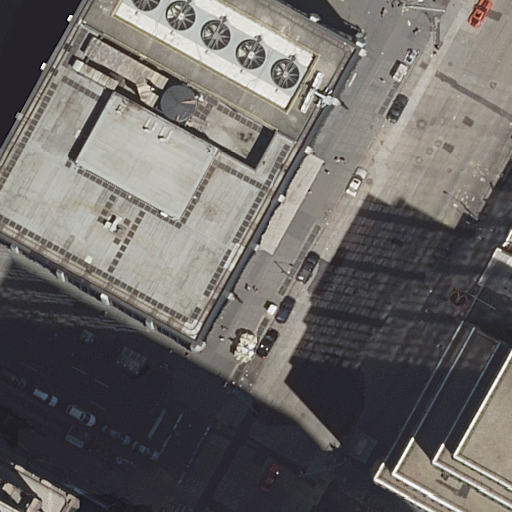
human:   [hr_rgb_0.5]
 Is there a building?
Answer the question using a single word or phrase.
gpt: yes

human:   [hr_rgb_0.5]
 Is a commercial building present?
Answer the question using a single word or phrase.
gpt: yes

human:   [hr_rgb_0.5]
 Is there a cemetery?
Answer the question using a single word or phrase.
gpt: no

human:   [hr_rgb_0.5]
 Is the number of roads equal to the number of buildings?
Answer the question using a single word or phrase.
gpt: no

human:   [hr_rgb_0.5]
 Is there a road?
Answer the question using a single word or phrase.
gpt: yes

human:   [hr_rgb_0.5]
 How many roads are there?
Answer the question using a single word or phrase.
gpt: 5

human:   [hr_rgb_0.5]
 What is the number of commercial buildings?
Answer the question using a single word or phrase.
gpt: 2

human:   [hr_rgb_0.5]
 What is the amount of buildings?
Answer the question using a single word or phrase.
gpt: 6

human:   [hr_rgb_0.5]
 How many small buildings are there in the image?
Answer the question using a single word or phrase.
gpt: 0

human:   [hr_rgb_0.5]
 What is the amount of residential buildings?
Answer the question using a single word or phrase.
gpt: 4

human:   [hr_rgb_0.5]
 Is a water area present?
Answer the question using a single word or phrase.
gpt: no

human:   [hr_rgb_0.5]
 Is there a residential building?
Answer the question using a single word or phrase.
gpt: yes

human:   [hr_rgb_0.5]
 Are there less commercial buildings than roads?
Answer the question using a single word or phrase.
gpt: yes

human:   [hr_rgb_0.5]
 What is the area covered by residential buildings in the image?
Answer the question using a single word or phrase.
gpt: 1832m2

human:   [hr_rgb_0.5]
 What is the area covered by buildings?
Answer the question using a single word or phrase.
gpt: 5594m2

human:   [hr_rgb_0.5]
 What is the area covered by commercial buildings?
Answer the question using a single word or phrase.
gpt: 3762m2

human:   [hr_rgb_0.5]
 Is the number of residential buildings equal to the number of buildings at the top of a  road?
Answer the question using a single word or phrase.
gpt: yes

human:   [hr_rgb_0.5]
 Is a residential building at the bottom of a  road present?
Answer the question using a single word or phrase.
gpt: yes

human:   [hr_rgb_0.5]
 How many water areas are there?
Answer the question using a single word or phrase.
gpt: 0

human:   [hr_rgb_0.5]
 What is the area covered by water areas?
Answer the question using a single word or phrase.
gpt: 0m2

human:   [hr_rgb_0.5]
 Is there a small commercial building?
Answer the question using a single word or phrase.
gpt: no

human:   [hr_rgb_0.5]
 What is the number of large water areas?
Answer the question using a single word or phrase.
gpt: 0

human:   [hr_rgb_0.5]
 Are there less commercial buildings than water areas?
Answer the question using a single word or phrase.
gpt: no

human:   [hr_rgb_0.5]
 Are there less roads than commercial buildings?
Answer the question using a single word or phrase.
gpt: no

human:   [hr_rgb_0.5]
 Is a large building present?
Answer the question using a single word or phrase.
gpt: yes

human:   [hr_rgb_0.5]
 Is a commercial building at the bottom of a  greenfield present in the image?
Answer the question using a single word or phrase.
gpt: no

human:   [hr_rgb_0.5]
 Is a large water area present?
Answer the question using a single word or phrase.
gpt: no

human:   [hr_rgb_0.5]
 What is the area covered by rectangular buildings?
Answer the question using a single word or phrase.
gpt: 457m2

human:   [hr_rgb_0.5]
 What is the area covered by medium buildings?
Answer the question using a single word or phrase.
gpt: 929m2

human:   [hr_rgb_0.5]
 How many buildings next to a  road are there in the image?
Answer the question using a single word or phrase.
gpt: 6

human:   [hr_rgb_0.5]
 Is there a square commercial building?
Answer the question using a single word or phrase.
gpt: no

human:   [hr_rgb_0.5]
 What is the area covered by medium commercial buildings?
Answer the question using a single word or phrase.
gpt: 235m2

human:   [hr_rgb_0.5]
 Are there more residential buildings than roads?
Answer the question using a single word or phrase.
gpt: no

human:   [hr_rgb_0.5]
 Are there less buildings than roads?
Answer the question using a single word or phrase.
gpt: no

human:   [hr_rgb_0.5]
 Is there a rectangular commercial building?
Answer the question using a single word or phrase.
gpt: yes

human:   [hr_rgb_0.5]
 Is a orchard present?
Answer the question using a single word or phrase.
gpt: no

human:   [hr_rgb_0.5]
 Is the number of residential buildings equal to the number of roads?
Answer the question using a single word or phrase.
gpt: no

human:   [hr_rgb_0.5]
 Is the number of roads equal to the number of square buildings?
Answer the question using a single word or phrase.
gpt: no

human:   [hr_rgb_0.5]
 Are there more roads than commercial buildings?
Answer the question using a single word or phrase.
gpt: yes

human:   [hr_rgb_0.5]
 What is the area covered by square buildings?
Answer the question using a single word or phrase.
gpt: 0m2

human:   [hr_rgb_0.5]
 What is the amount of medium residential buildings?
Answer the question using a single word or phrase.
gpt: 3

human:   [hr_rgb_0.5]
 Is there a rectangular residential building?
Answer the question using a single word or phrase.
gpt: yes

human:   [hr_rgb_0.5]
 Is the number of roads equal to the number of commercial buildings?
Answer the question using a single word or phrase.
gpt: no

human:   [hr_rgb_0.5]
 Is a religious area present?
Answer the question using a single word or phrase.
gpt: no

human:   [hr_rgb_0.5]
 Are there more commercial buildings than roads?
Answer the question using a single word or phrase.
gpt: no

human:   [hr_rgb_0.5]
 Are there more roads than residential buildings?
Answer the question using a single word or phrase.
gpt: yes

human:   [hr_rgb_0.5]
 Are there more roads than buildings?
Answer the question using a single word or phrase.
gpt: no

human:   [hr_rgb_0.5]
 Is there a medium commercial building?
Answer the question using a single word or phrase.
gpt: yes

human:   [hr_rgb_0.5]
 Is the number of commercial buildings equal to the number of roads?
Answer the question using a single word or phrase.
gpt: no

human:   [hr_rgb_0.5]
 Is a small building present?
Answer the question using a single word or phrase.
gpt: no

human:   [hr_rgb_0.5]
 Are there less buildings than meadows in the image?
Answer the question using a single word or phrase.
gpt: no

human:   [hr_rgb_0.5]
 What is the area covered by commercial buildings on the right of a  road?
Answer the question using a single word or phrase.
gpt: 0m2

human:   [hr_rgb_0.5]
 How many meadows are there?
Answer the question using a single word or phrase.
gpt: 0

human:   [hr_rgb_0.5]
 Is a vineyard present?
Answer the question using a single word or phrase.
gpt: no

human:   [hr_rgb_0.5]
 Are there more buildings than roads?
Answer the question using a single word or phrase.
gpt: yes

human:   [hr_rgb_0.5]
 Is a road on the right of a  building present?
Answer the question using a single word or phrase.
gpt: yes

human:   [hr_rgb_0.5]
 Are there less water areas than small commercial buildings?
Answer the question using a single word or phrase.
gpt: no

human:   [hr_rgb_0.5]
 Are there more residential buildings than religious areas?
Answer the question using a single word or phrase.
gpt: yes

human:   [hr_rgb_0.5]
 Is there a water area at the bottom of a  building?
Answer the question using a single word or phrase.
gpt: no

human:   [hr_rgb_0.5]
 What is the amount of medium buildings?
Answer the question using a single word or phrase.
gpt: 4

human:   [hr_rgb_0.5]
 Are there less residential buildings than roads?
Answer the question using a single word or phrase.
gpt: yes

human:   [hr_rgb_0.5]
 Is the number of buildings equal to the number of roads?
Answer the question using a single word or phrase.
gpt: no

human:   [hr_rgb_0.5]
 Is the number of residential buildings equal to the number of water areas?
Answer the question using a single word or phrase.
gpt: no

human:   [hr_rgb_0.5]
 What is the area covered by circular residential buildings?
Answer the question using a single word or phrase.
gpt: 0m2